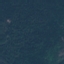
Label: Forest